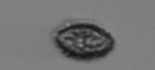
Label: Pseudochattonella_farcimen